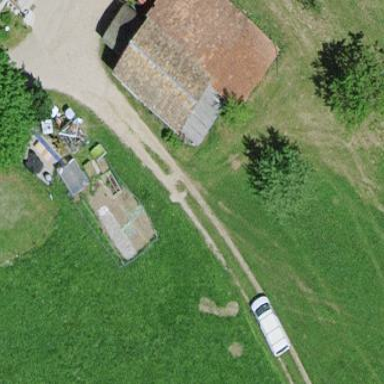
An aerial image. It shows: Stable building.